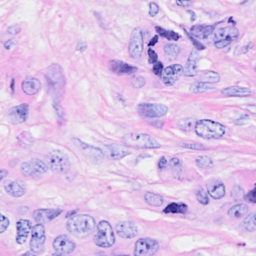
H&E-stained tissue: Breast